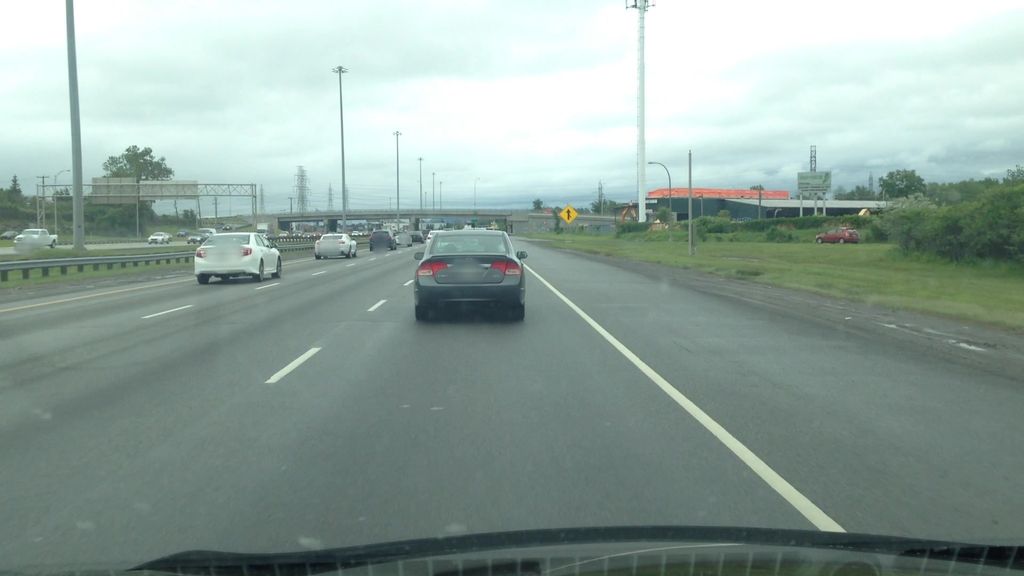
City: montreal